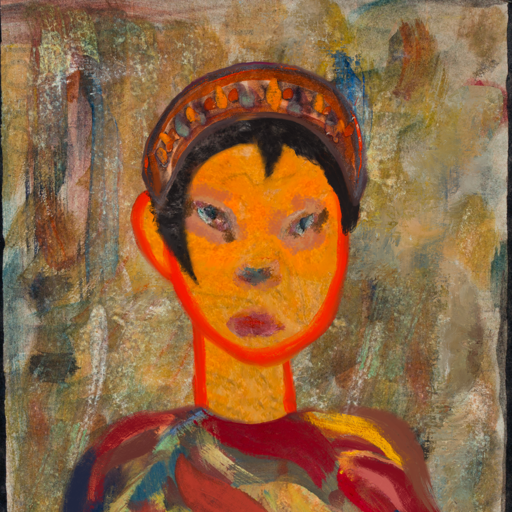
Background: Pipe, Head And Neck Front: Sisters, Face Front: Boggyland, Bust: Mother_And_Son_Son, Hair Front: Roy_Bahadur, Head Accessory: Hypocrite, Second Necklace: Blank, Necklace: Blank, Baby: Blank